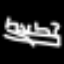
Label: angel